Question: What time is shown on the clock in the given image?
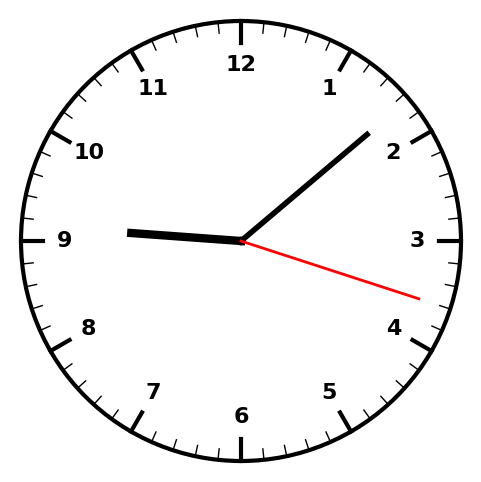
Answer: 09:08:18